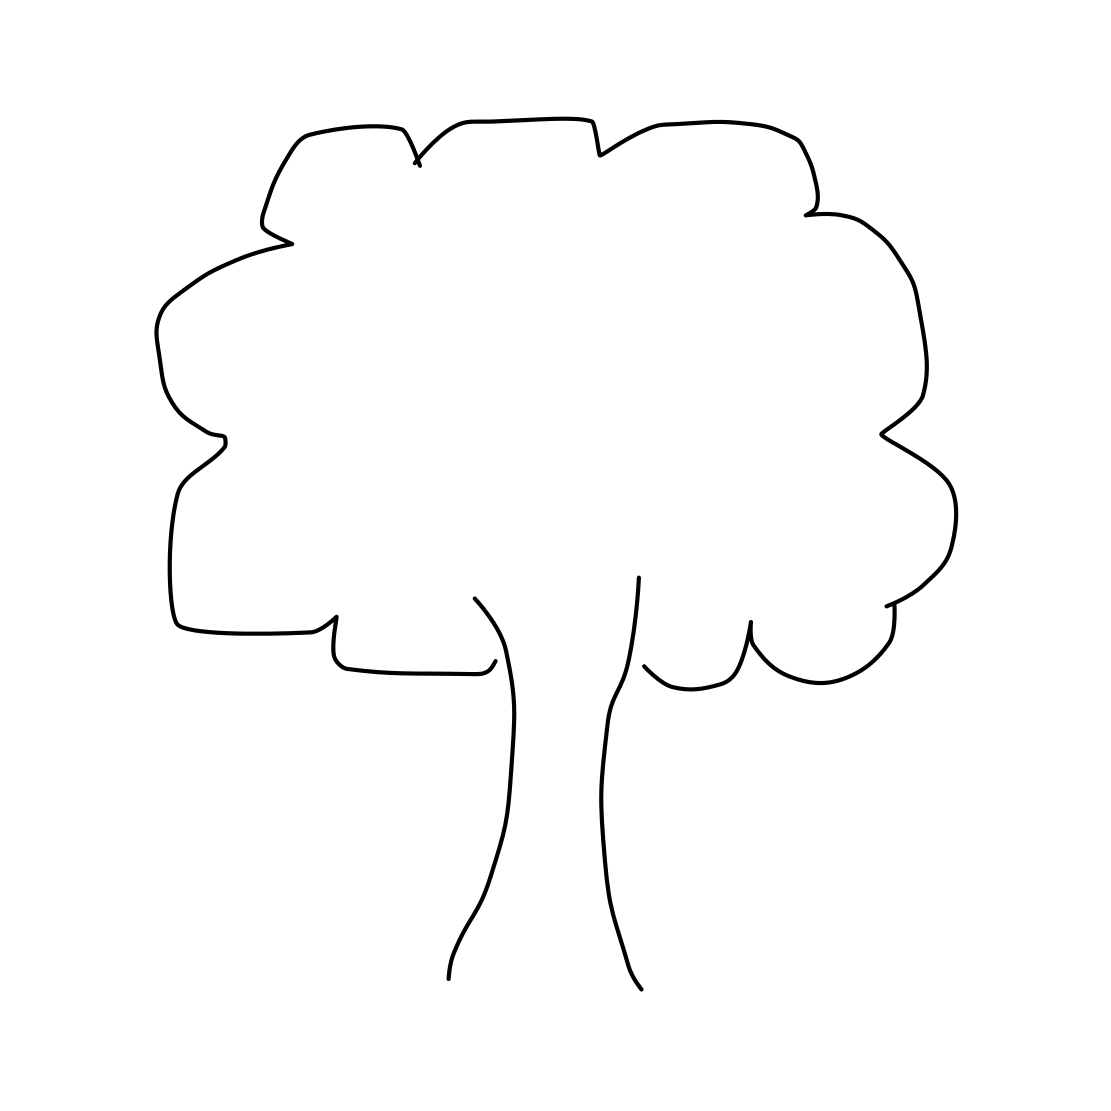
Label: tree